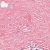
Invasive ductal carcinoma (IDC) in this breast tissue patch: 0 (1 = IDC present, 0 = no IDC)